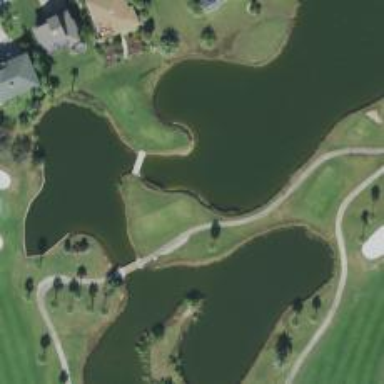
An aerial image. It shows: Path used for both walking and golf.